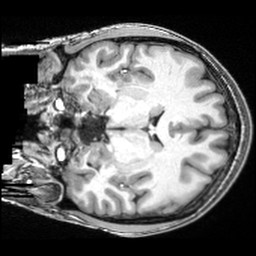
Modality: T1w
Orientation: coronal
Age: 22
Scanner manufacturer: siemens
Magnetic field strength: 3 T
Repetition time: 2.5 s
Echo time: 0.00343 s